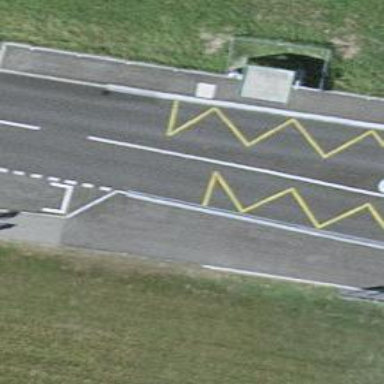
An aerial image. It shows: Bus stop equipped with public transport stop position.